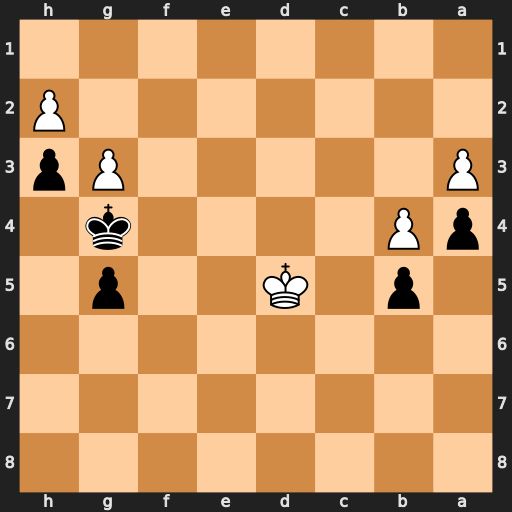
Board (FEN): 8/8/8/1p1K2p1/pP4k1/P5Pp/7P/8
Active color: b
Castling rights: -
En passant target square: -
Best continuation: Kf3 Kc5 Kg2